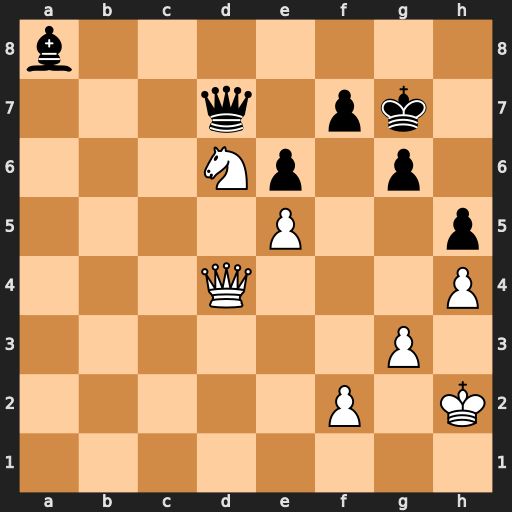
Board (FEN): b7/3q1pk1/3Np1p1/4P2p/3Q3P/6P1/5P1K/8
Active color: w
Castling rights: -
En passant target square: -
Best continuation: Nf5+ gxf5 Qxd7